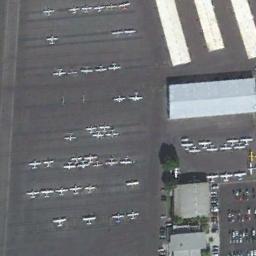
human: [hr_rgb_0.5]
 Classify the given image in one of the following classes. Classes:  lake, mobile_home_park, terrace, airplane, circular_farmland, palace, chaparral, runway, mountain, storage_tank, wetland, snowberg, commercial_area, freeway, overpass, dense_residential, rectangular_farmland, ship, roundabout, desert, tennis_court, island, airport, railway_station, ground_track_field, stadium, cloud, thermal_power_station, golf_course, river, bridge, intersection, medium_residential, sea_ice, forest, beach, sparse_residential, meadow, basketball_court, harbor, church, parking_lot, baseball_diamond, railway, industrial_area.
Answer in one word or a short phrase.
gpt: airplane